Interaction volume radius: 5 \u00c5
Interaction volume height: 10 \u00c5
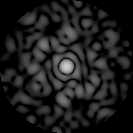
Disorder parameter: 0.8585